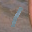
Label: 1